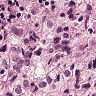
Metastatic tissue present: yes